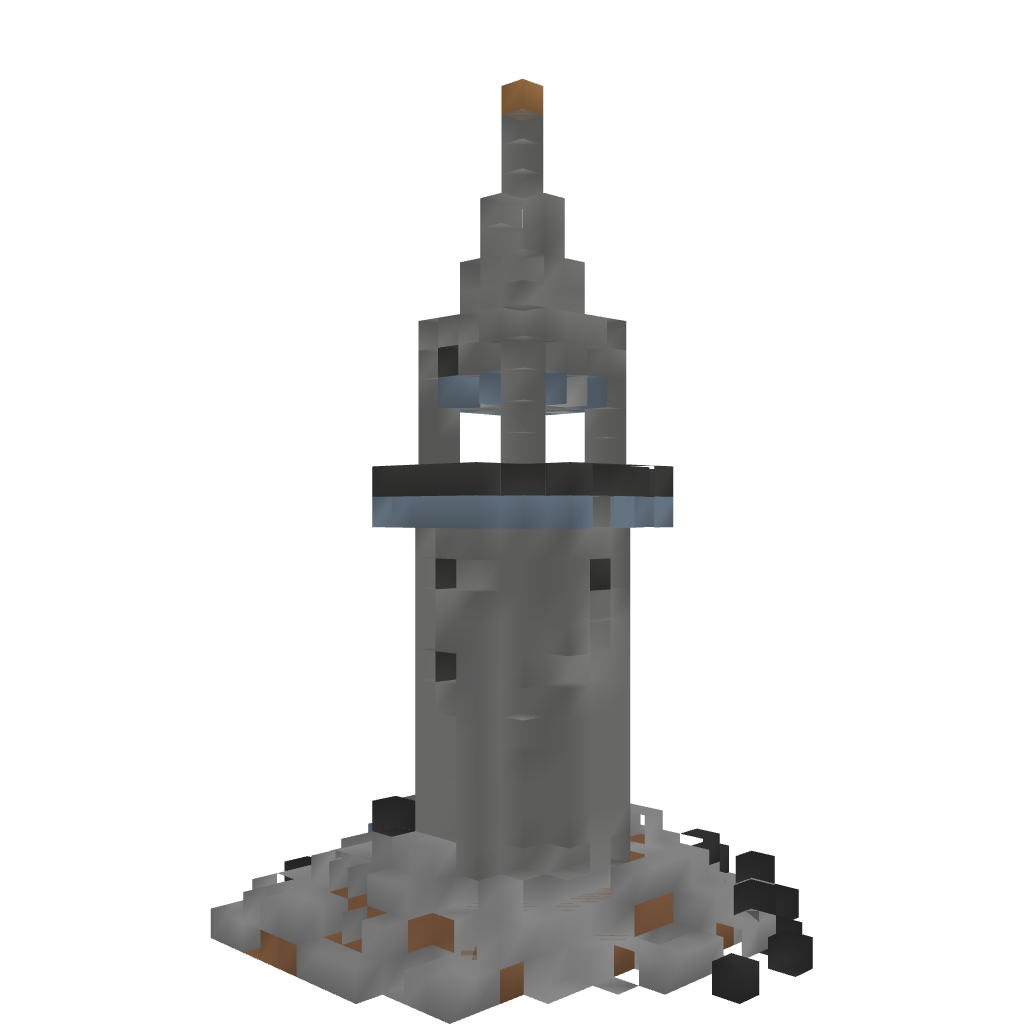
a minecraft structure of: medival-tower